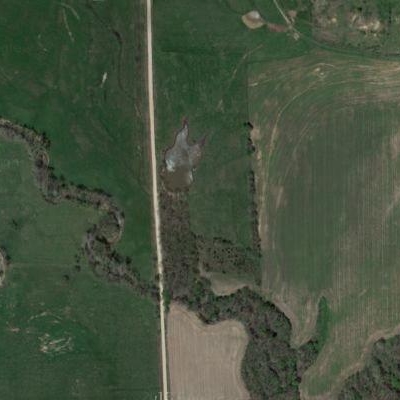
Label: aGrass